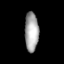
Tissue: lung
Cell type: Epithelial cells
Senescence score: 0.5503
Nuclear area (px): 531
Mean DAPI intensity: 166.26